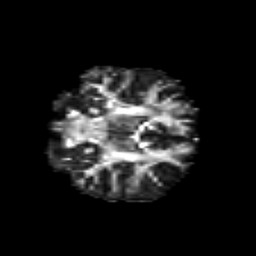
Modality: FA
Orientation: coronal
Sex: female
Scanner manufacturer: siemens
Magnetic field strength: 3 T
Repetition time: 5 s
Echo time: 0.071 s